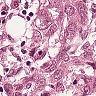
Metastatic tissue present: yes